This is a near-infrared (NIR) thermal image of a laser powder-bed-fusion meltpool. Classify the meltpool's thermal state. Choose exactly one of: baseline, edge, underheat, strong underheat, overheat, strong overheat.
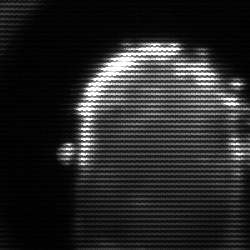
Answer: baseline